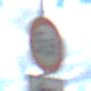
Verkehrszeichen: TatsaechlicheMasse
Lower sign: RichtungsangabeDurchPfeile2
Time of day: Midday
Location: Outdoor (Nature)
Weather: PartlyCloudy
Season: NotSpecified
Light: Natural